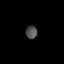
Tissue: prostate
Cell type: Myeloid cells
Senescence score: 0.7703
Nuclear area (px): 157
Mean DAPI intensity: 74.045